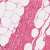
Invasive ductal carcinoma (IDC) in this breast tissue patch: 0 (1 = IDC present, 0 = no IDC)